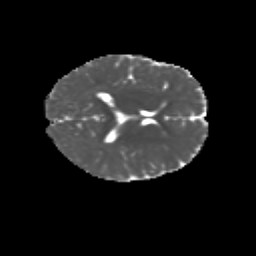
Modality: MD
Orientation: axial
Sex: female
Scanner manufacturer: siemens
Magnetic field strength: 3 T
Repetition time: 5 s
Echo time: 0.071 s